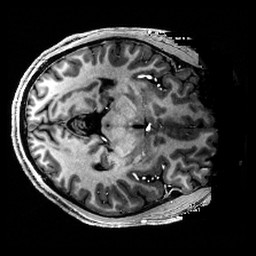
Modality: T1w
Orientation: axial
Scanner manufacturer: siemens
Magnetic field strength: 6.98 T
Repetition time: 5 s
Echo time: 0.00343 s